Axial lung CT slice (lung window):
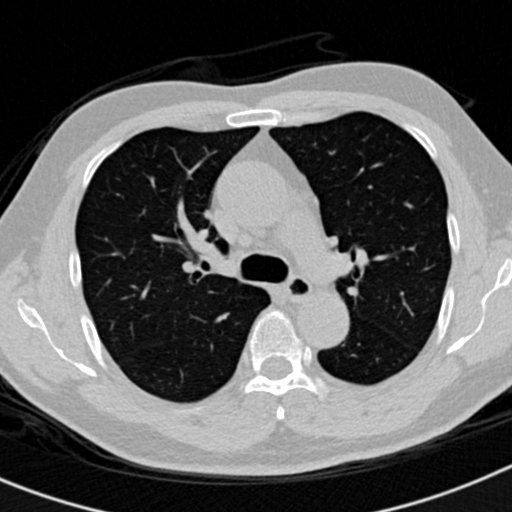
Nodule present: no